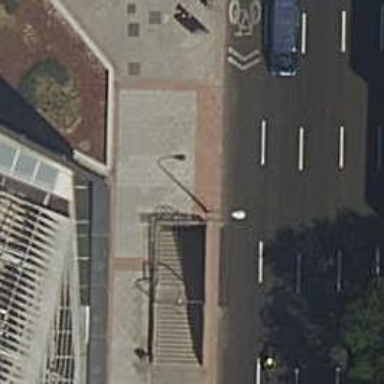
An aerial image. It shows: Subway entrance for railway system.